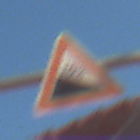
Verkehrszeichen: Gefaelle10
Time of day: MorningAfternoon
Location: Outdoor (Nature)
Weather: Clear
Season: Summer
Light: Natural